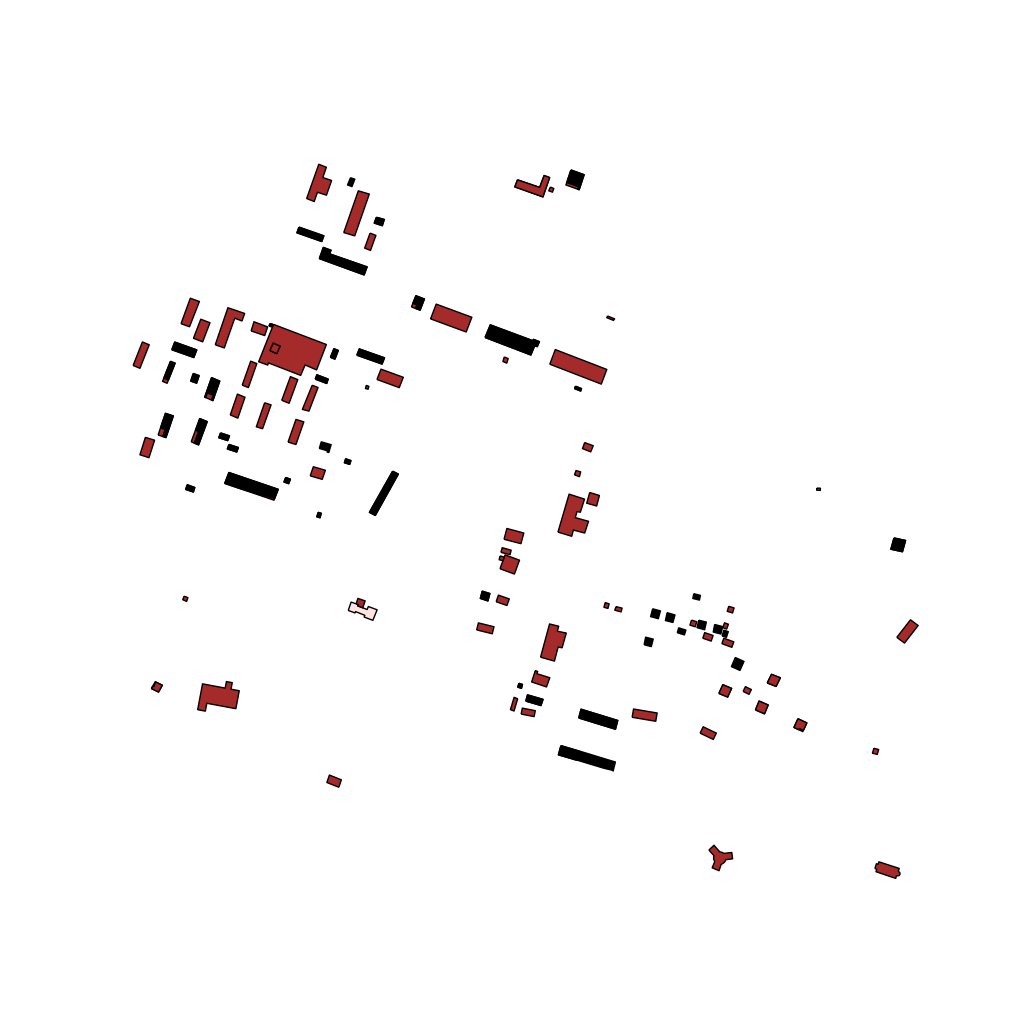
Tags: overhead vector_map, agriculture, industrial, recreation, residential, special, historical, individual_rise, density_1, Building, Facility, Gas, 1.0 km²